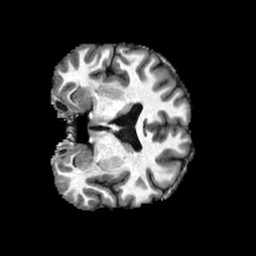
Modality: T1w
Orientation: coronal
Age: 31
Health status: healthy
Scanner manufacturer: philips
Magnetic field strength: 3 T
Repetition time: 0.007855 s
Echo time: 0.003612 s